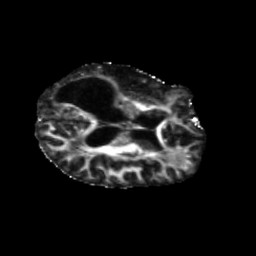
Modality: FA
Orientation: axial
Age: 65
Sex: female
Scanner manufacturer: siemens
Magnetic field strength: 3 T
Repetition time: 5.47 s
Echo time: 0.0854 s